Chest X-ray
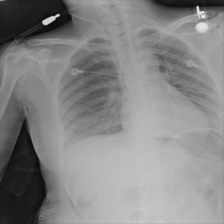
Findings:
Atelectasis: negative
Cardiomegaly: negative
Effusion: negative
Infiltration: negative
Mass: negative
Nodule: negative
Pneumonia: negative
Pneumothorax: negative
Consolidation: positive
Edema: negative
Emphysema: negative
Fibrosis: negative
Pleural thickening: negative
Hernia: negative